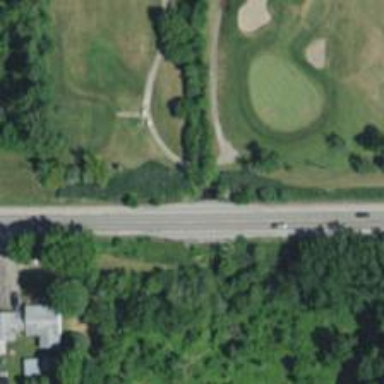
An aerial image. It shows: Service road on bridge designed for golf cartpath.